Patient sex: F
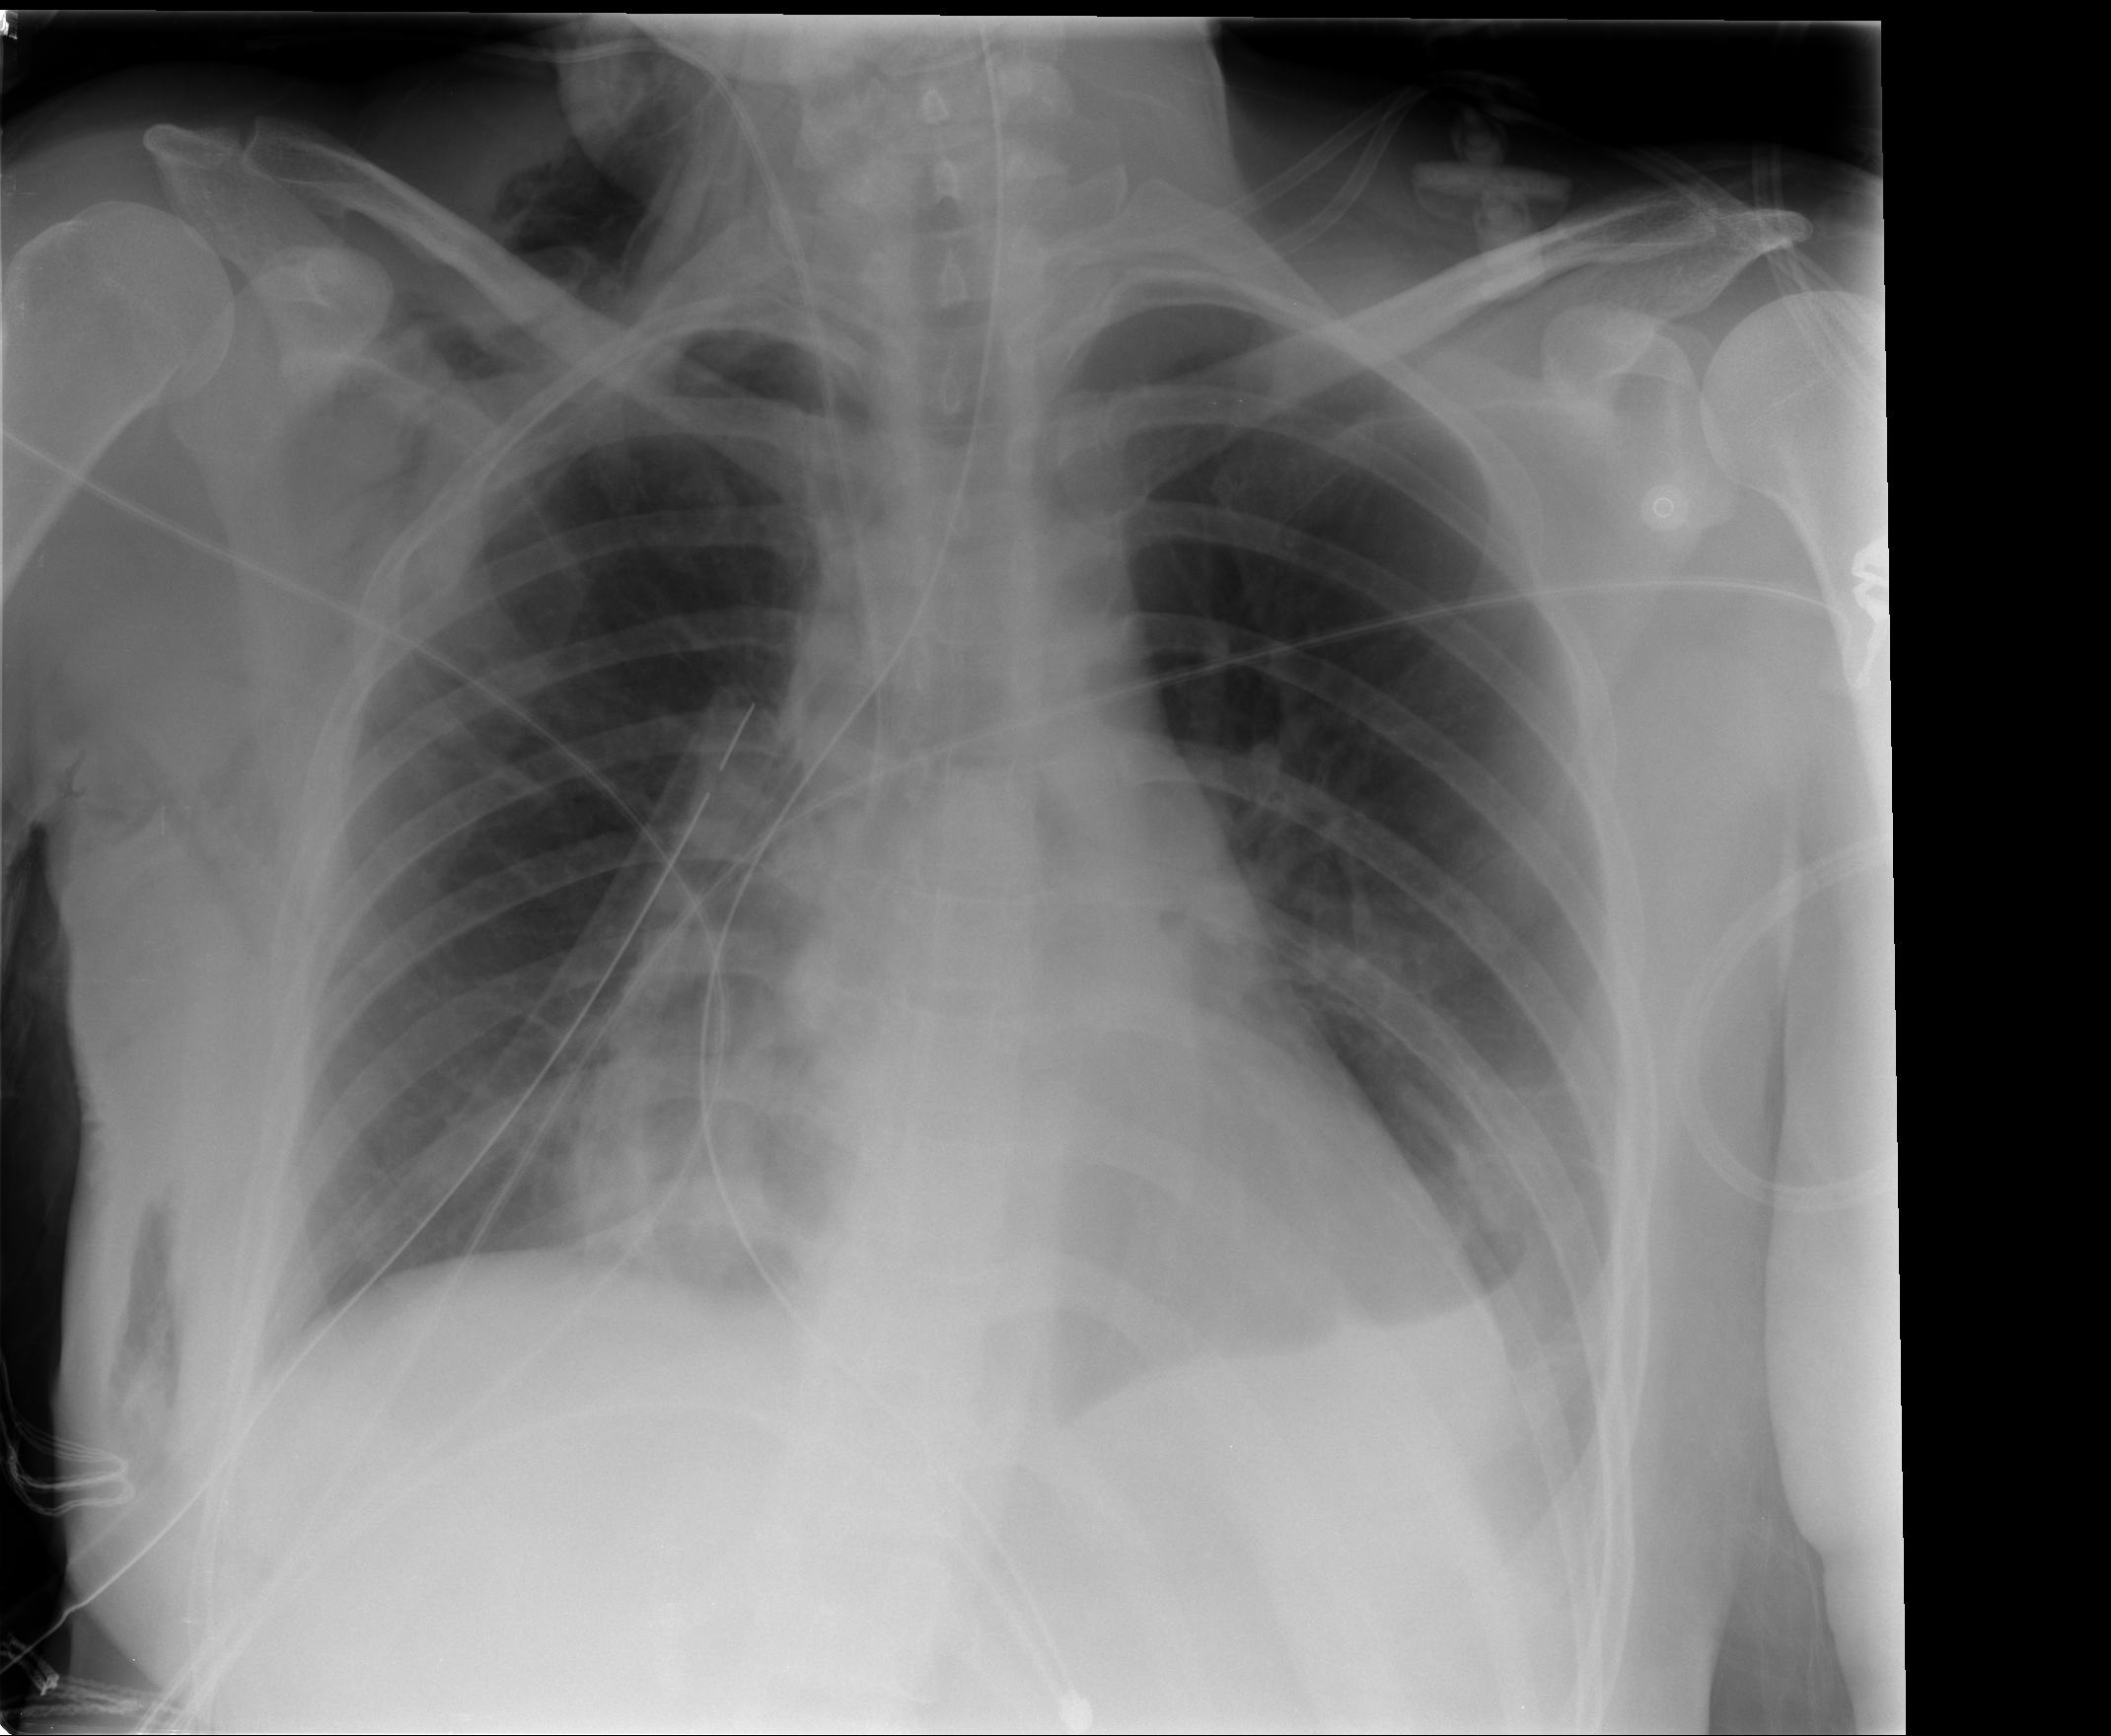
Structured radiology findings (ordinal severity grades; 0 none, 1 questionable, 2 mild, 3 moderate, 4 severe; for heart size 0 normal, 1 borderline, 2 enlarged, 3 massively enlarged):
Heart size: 2
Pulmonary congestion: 0
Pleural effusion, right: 0
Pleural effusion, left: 2
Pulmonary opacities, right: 1
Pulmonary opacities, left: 0
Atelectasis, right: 2
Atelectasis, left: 2